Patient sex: F
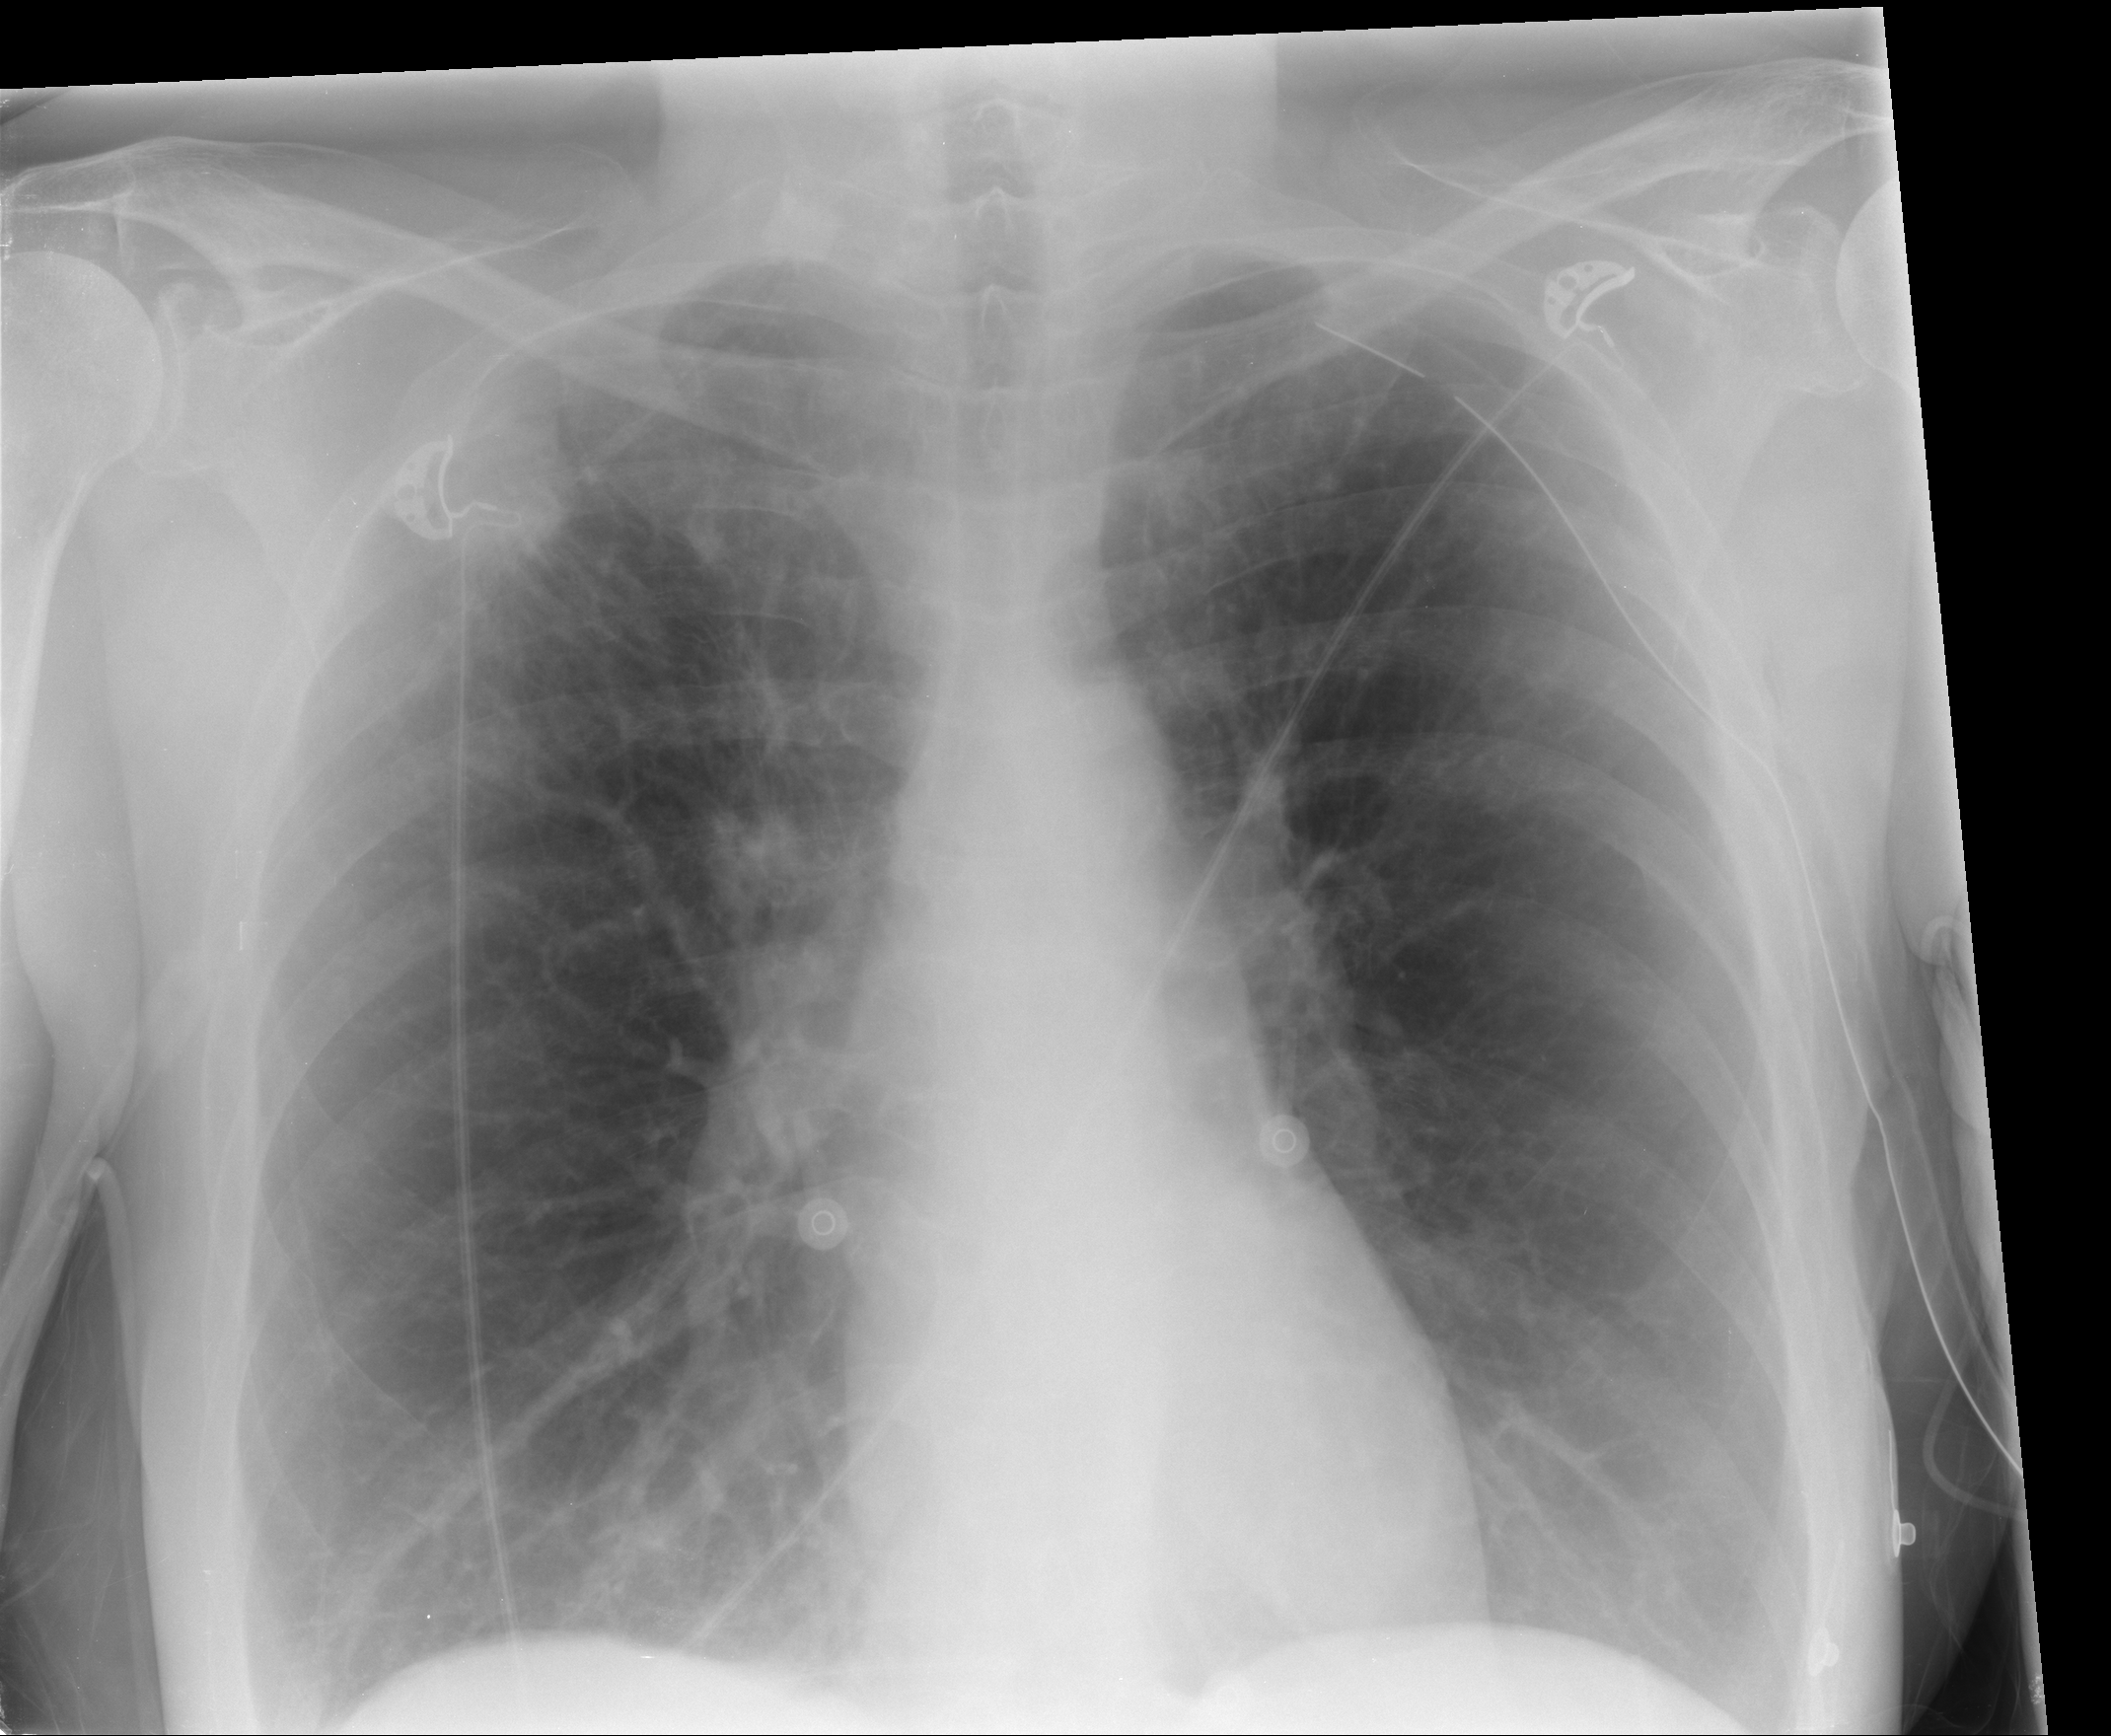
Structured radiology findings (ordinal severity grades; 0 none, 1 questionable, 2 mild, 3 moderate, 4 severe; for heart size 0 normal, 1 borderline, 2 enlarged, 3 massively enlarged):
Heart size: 0
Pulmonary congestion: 2
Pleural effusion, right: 0
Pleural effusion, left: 0
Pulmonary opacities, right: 0
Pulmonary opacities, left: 0
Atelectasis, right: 0
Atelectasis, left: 0